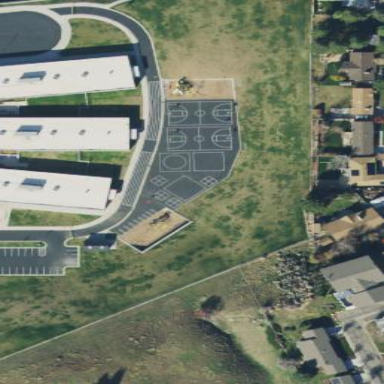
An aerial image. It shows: Schoolyard designated as leisure land.